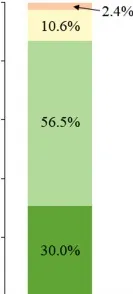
Comparison of histomorphological measurements. (A) According to the Heath and Edwards classification, the corresponding percentage for each grade (grades 1-6) in two cases is shown. No vascular changes were assessed as grade 6. There was a statistically significant difference in the severity and distribution of grading between cases (p = 0.0001).
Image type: chart (chart)